Interaction volume radius: 5 \u00c5
Interaction volume height: 50 \u00c5
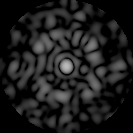
Disorder parameter: 0.6357